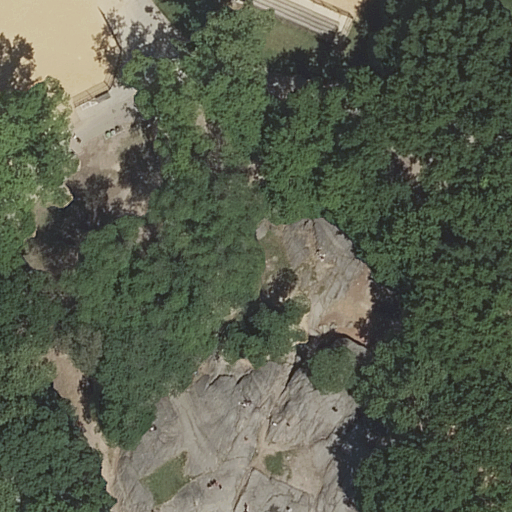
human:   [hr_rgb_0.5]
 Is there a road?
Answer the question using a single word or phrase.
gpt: yes

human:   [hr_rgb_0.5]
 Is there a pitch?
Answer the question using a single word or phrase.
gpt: yes

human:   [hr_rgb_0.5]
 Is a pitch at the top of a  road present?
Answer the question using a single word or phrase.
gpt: yes

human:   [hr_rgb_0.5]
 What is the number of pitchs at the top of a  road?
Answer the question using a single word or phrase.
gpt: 2

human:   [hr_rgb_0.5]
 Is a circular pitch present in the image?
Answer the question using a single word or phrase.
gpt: no

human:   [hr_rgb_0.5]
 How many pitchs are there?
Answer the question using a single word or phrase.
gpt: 2

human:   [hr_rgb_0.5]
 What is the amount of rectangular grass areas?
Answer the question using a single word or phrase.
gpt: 0

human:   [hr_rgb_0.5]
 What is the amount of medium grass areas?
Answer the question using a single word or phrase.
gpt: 0

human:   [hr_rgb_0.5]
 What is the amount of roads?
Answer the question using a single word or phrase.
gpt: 3

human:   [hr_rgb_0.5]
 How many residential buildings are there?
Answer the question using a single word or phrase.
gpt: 0

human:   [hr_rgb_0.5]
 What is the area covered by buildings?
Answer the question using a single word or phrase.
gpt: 0m2

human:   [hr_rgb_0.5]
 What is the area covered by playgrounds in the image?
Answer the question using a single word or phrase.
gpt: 5316m2

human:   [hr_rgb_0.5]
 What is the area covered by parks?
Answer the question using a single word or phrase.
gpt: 10625m2

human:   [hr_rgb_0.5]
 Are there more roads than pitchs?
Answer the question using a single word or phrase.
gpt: yes

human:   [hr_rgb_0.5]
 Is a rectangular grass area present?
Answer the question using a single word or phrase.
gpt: no

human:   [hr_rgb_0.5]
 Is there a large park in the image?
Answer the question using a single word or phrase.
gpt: yes

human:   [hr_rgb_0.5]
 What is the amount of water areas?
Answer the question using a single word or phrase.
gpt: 0

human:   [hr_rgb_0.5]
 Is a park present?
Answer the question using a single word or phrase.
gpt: yes

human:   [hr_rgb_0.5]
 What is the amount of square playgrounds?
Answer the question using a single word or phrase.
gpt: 0

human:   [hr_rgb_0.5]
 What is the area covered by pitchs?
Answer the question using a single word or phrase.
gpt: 2816m2

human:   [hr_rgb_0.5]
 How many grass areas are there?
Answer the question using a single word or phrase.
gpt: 1

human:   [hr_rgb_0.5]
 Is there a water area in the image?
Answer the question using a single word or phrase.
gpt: no

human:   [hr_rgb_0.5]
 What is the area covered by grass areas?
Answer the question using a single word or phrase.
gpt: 2580m2

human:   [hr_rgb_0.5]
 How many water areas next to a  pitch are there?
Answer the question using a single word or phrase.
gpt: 0

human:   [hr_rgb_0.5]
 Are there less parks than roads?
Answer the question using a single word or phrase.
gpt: yes

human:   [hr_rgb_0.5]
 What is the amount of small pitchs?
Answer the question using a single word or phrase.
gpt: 0

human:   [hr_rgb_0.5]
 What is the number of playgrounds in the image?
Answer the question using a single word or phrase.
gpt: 1

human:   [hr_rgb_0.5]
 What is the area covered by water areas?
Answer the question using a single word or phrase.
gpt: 0m2

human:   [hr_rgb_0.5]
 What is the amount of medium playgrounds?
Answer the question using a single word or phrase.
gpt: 0

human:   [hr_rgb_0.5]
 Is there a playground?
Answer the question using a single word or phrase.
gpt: yes

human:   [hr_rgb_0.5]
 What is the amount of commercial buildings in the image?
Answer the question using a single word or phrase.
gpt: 0

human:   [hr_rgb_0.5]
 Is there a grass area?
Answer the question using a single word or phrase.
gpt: yes

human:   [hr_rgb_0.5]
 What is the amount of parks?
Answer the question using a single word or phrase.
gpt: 1

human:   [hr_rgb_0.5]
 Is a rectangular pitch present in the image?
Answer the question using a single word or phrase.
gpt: no

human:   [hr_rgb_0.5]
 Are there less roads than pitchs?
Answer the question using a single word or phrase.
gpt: no

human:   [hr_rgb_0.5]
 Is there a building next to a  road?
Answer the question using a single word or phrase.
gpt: no

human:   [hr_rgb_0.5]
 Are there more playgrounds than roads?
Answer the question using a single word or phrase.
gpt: no

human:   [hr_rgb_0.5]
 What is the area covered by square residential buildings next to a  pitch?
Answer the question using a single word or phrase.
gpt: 0m2

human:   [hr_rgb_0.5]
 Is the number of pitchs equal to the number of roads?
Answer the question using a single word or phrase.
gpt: no

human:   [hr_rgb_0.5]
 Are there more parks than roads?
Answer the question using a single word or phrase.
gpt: no

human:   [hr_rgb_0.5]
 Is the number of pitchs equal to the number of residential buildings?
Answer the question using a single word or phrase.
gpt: no

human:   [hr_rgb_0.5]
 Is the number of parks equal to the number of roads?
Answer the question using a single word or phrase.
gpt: no

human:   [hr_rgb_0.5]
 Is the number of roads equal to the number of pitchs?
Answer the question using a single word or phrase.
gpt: no

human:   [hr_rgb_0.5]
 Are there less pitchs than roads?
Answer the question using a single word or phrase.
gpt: yes

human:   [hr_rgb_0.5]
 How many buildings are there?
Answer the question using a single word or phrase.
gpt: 0

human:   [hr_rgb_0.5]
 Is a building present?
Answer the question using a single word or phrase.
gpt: no

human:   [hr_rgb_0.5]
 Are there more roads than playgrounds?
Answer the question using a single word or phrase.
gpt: yes

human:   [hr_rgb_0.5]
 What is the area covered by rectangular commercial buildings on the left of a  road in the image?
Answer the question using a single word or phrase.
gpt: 0m2

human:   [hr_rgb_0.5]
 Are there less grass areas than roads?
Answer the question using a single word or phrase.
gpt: yes

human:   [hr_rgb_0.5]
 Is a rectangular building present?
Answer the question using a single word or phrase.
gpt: no

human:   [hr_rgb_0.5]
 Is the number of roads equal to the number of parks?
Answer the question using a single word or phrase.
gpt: no

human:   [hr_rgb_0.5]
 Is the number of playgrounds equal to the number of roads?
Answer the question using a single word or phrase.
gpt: no

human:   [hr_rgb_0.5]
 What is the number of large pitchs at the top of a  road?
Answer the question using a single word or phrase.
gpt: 2

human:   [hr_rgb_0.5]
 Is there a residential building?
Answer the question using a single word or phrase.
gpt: no

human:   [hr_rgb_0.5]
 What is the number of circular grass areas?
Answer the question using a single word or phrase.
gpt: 0

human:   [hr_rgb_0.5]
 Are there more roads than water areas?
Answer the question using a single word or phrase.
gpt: yes

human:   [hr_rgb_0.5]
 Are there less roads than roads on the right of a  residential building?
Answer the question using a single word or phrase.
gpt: no

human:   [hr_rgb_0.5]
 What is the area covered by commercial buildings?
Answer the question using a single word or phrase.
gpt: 0m2

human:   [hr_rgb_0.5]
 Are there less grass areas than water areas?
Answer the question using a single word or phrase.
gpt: no

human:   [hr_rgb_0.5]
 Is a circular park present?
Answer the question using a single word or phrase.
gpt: no

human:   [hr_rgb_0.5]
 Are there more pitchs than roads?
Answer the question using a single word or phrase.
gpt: no

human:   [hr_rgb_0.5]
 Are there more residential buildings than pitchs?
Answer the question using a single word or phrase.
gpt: no

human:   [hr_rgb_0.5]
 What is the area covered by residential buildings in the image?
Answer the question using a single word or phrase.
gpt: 0m2

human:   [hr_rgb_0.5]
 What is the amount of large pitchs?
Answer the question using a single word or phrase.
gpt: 2